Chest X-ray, AP view. Patient: 52 years old, sex F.
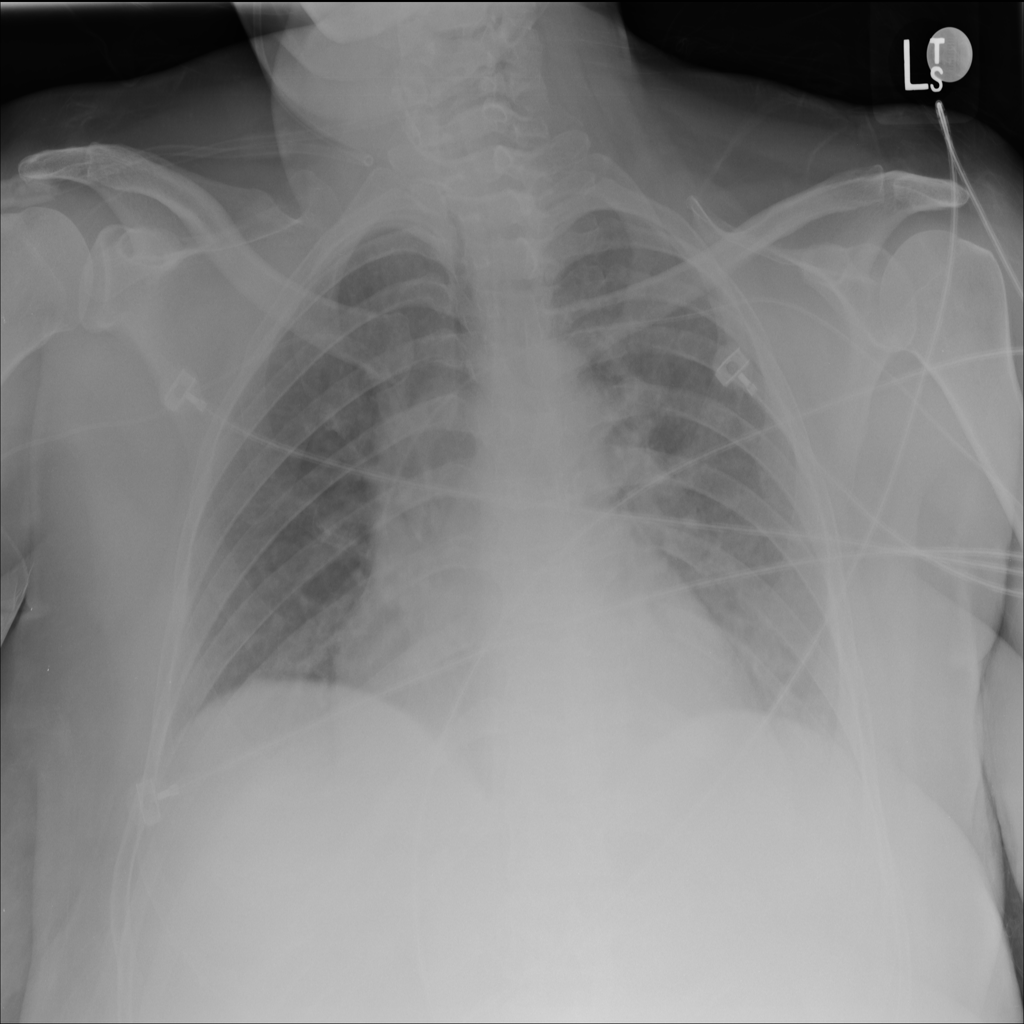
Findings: No Finding